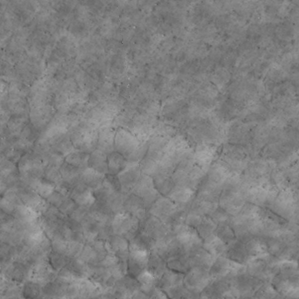
Label: non_frost